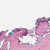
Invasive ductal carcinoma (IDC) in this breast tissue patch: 0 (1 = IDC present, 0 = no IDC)